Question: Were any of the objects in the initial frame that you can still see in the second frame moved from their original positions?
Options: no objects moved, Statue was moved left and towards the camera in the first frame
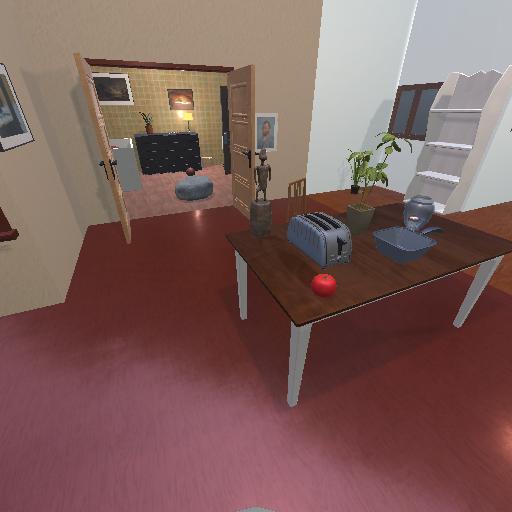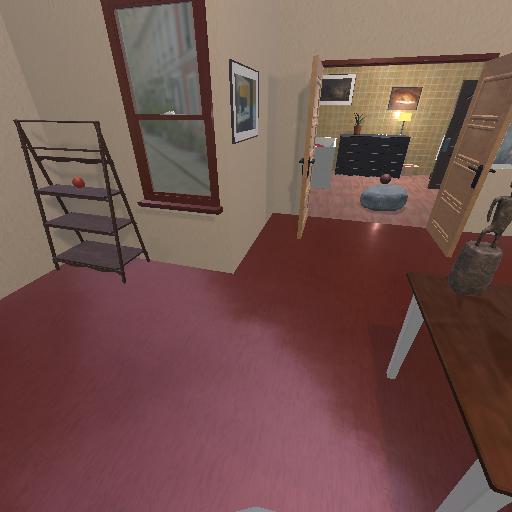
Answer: no objects moved